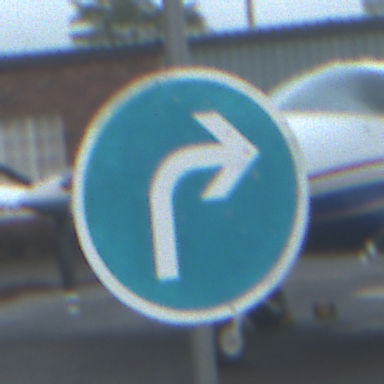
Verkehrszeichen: VorgeschriebeneFahrtrichtungRechts
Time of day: Midday
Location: Outdoor (Suburban)
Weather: Overcast
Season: NotSpecified
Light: Natural